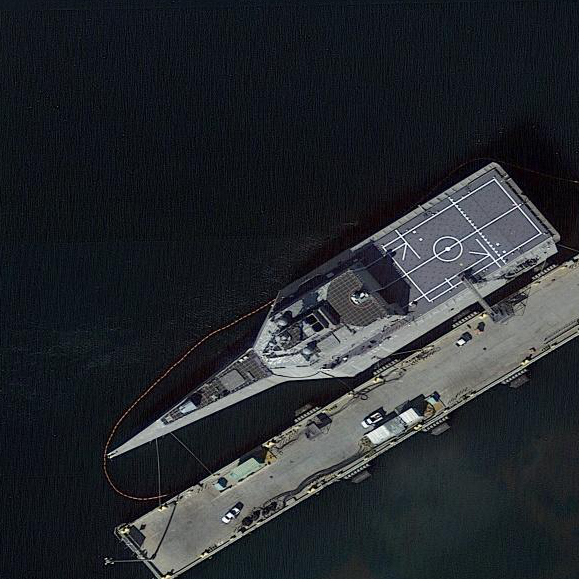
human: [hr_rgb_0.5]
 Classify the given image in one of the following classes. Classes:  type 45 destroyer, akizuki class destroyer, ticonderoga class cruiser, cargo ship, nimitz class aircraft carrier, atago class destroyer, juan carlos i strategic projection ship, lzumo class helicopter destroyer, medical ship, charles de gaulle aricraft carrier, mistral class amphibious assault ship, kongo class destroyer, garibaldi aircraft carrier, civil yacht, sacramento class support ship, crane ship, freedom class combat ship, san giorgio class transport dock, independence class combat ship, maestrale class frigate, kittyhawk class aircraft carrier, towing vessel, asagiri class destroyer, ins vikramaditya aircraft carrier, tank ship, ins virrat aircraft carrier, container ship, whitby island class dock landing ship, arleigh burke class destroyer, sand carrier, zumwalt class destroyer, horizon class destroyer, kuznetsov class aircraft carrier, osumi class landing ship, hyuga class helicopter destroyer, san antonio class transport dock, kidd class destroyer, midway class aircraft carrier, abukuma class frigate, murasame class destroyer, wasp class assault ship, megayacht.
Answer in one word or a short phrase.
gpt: Independence class combat ship